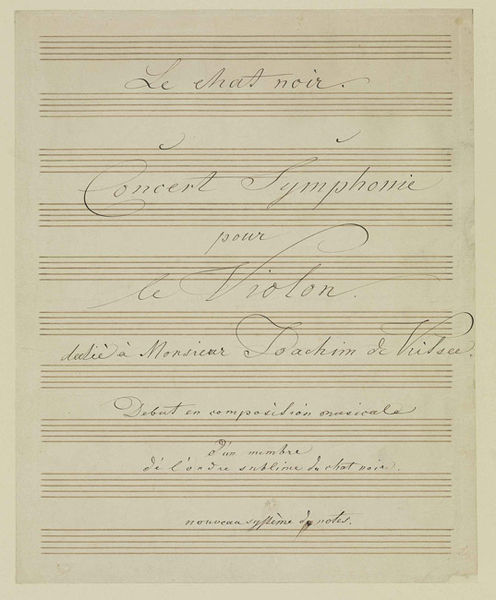
Titel: Le chat noir: Widmungsblatt der Katzensymphonie
Künstler: Moritz von Schwind
Standort: Karlsruhe
Institution: Staatliche Kunsthalle Karlsruhe
Schlagwörter: feder, weiß, braun, frankreich, geschwungen, paris, schwarz, rot, beige, bild, bach, blatt, concert, konzert, musik, orchester, schwung, schrift, papier, cello, noten, leer, vergilbt, linien, französisch, notenblatt, striche, fotografie, spiel, katze, tusche, buch, titel, widmung, text, für, titelblatt, deckblatt, französich, zierschrift, geige, violine, violon, noir, schreiben, zeilen, handschrift, marien, sinfonie, partitur, schreibschrift, note, werk, schönschrift, aufzeichnung, notation, notenlinien, notenzeilen, joachim, nichts, pour, monsieur, viola, zueignung, notenschlüssel, symphonie, handschrfit, schwarze katze, chopin, notenpapier, notenbaltt, synphonie, violone, le, in, orginal, chat, chat noir, le chat noir, interdisziplinär, musikwissenschaft, lasse ist doof, debut, die schwarze katze, #mariens, musiktext, symphoniekonzert, violinenkonzert, handschirift, conzert, violinkonzert, lehar, por, gursky, johann sebastian bach, matnoir, simfonie, widung, vielone, geige violine, notenhandschrift, notendeckblatt, konzerttitel, widmumg